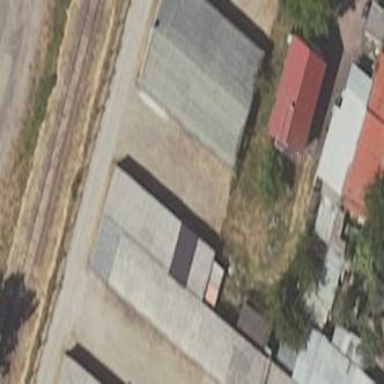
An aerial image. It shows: Group of garages.